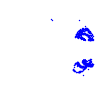
Particle: electron